Question: Thanks in advance.
With these data:
'''
data <- structure(list(ID = structure(c(1L, 1L, 1L, 1L, 1L, 1L, 1L, 1L,
1L, 1L, 1L, 1L, 1L, 1L, 1L, 1L, 1L, 1L, 1L, 1L, 1L, 1L, 1L, 1L,
1L, 1L, 1L, 1L, 1L, 1L, 2L, 2L, 2L, 2L, 2L, 2L, 2L, 2L, 2L, 2L,
2L, 2L, 2L, 2L, 2L, 2L, 2L, 2L, 2L, 2L, 2L, 2L, 2L, 2L, 2L, 2L,
2L, 2L, 2L, 2L, 2L, 2L, 2L, 2L, 2L, 2L, 2L, 2L, 2L, 2L, 2L, 2L,
2L, 2L, 2L, 2L, 2L, 2L, 2L, 2L, 2L, 2L, 2L, 2L, 2L, 2L, 2L, 2L,
2L, 2L, 2L, 2L, 2L, 2L, 2L, 2L, 2L, 2L, 2L, 2L, 2L, 2L, 2L, 3L,
3L, 3L, 3L, 3L, 3L, 3L, 3L, 3L, 3L, 3L, 3L, 3L, 3L, 3L, 3L, 3L,
3L, 3L, 3L, 3L, 3L, 3L, 3L, 3L, 3L, 3L, 3L, 3L, 3L, 3L, 3L, 3L,
3L, 3L, 3L, 3L, 3L, 3L, 3L, 3L, 3L, 3L, 3L, 4L, 4L, 4L, 4L, 4L,
4L, 4L, 4L, 4L, 4L, 4L, 4L, 4L, 4L, 4L, 4L, 4L, 4L, 4L, 4L, 4L,
4L, 4L, 4L, 4L, 4L, 4L, 4L, 4L, 4L, 4L, 4L, 4L, 4L, 4L, 4L, 4L,
4L, 4L, 4L, 4L, 4L, 4L, 4L, 4L, 4L, 4L, 4L, 4L, 4L, 4L, 4L, 4L,
4L, 4L, 4L, 4L, 4L, 4L, 4L, 5L, 5L, 5L, 5L, 5L, 5L, 5L, 5L, 5L,
5L, 5L, 5L, 5L, 5L, 5L, 5L, 5L, 5L, 5L, 5L, 5L, 5L, 5L, 5L, 5L,
5L, 5L, 5L, 5L, 5L, 5L, 5L, 5L, 5L, 5L, 5L, 5L, 5L, 5L, 5L, 5L,
5L, 5L, 5L, 5L, 5L, 5L, 5L, 5L, 5L, 5L, 5L, 5L, 5L, 5L, 5L, 5L,
5L, 5L, 5L, 5L, 5L, 6L, 6L, 6L, 6L, 6L, 6L, 6L, 6L, 6L, 6L, 6L,
6L, 6L, 6L, 6L, 6L, 6L, 6L, 6L, 6L, 6L, 6L, 6L, 6L, 7L, 7L, 7L,
7L, 7L, 7L, 7L, 7L, 7L, 7L, 7L, 7L, 7L, 7L, 7L, 7L, 7L, 7L, 7L,
7L, 7L, 7L, 7L, 7L, 7L, 7L, 7L, 7L, 7L, 7L, 7L, 7L, 7L, 7L, 7L,
7L, 7L, 7L), .Label = c("COL_P06", "COL_P07", "COL_P08", "COL_P09",
"COL_P10", "COL_P12", "COL_P13"), class = "factor"), PreyGen = structure(c(1L,
5L, 5L, 6L, 6L, 5L, 6L, 6L, 5L, 9L, 1L, 1L, 1L, 1L, 1L, 6L, 5L,
5L, 5L, 5L, 8L, 1L, 9L, 1L, 1L, 1L, 5L, 4L, 5L, 5L, 6L, 5L, 5L,
6L, 5L, 6L, 6L, 6L, 6L, 6L, 5L, 6L, 5L, 5L, 5L, 6L, 5L, 5L, 5L,
5L, 5L, 5L, 5L, 5L, 5L, 5L, 5L, 5L, 6L, 5L, 6L, 5L, 5L, 5L, 5L,
6L, 5L, 5L, 5L, 5L, 5L, 5L, 5L, 5L, 5L, 5L, 5L, 5L, 5L, 5L, 5L,
5L, 5L, 5L, 5L, 5L, 5L, 5L, 5L, 6L, 5L, 5L, 6L, 6L, 6L, 6L, 6L,
6L, 5L, 6L, 6L, 6L, 6L, 5L, 5L, 10L, 5L, 5L, 5L, 5L, 6L, 5L,
5L, 5L, 5L, 5L, 6L, 5L, 5L, 6L, 5L, 5L, 5L, 5L, 5L, 5L, 5L, 5L,
5L, 5L, 5L, 5L, 5L, 5L, 5L, 5L, 5L, 6L, 5L, 5L, 5L, 5L, 4L, 5L,
5L, 5L, 6L, 5L, 5L, 5L, 5L, 5L, 5L, 5L, 5L, 5L, 5L, 5L, 5L, 5L,
5L, 5L, 4L, 5L, 5L, 5L, 5L, 5L, 5L, 5L, 5L, 6L, 5L, 5L, 5L, 5L,
5L, 5L, 5L, 5L, 5L, 5L, 5L, 5L, 5L, 5L, 5L, 5L, 5L, 5L, 5L, 6L,
5L, 5L, 5L, 5L, 5L, 5L, 5L, 5L, 5L, 6L, 5L, 5L, 6L, 5L, 5L, 5L,
5L, 5L, 5L, 5L, 5L, 5L, 5L, 5L, 5L, 5L, 5L, 5L, 5L, 6L, 5L, 6L,
5L, 5L, 5L, 5L, 5L, 5L, 5L, 5L, 4L, 5L, 4L, 5L, 5L, 5L, 5L, 6L,
4L, 5L, 5L, 3L, 5L, 5L, 5L, 2L, 5L, 10L, 5L, 5L, 5L, 4L, 3L,
5L, 5L, 5L, 5L, 5L, 5L, 6L, 4L, 5L, 5L, 5L, 5L, 5L, 5L, 5L, 5L,
5L, 6L, 5L, 5L, 1L, 6L, 5L, 5L, 5L, 6L, 5L, 5L, 5L, 5L, 5L, 5L,
5L, 1L, 5L, 5L, 5L, 5L, 5L, 5L, 5L, 5L, 6L, 1L, 6L, 6L, 1L, 6L,
6L, 1L, 5L, 10L, 5L, 5L, 5L, 5L, 1L, 5L, 5L, 5L, 5L, 5L, 5L,
5L, 6L, 5L, 6L, 5L, 6L, 5L, 5L, 5L, 5L, 5L, 5L, 5L), .Label = c("Beaver",
"Bird", "Bobcat", "Coyote", "Deer", "Elk", "No Kill", "Porcupine",
"Raccoon", "SmMamm"), class = "factor")), .Names = c("ID", "PreyGen"
), class = "data.frame", row.names = c(743L, 745L, 746L, 747L,
748L, 751L, 753L, 759L, 761L, 764L, 766L, 767L, 768L, 769L, 770L,
771L, 773L, 774L, 776L, 777L, 779L, 780L, 783L, 784L, 786L, 788L,
792L, 793L, 800L, 803L, 829L, 832L, 836L, 843L, 853L, 862L, 864L,
868L, 873L, 876L, 883L, 884L, 885L, 886L, 888L, 890L, 893L, 896L,
898L, 901L, 903L, 904L, 906L, 908L, 909L, 912L, 914L, 915L, 919L,
920L, 922L, 924L, 926L, 928L, 929L, 930L, 931L, 932L, 933L, 934L,
935L, 937L, 938L, 939L, 941L, 945L, 946L, 948L, 957L, 961L, 962L,
966L, 967L, 969L, 971L, 972L, 975L, 977L, 980L, 981L, 982L, 986L,
995L, 998L, 1000L, 1002L, 1007L, 1008L, 1016L, 1020L, 1025L,
1028L, 1031L, 1038L, 1043L, 1044L, 1047L, 1052L, 1062L, 1069L,
1072L, 1077L, 1078L, 1079L, 1080L, 1085L, 1093L, 1094L, 1095L,
1098L, 1100L, 1101L, 1102L, 1103L, 1104L, 1105L, 1107L, 1109L,
1110L, 1112L, 1114L, 1115L, 1116L, 1117L, 1120L, 1126L, 1132L,
1133L, 1146L, 1147L, 1151L, 1158L, 1160L, 1164L, 1166L, 1167L,
1169L, 1173L, 1175L, 1180L, 1181L, 1184L, 1190L, 1192L, 1193L,
1196L, 1198L, 1205L, 1208L, 1209L, 1213L, 1216L, 1218L, 1219L,
1224L, 1225L, 1227L, 1231L, 1232L, 1233L, 1234L, 1237L, 1240L,
1241L, 1242L, 1243L, 1244L, 1245L, 1246L, 1248L, 1249L, 1250L,
1253L, 1255L, 1257L, 1261L, 1262L, 1264L, 1271L, 1274L, 1275L,
1276L, 1277L, 1280L, 1282L, 1288L, 1290L, 1297L, 1299L, 1305L,
1307L, 1308L, 1309L, 1310L, 1315L, 1324L, 1327L, 1334L, 1335L,
1336L, 1340L, 1342L, 1343L, 1344L, 1345L, 1348L, 1349L, 1352L,
1355L, 1356L, 1357L, 1358L, 1360L, 1361L, 1363L, 1364L, 1365L,
1368L, 1373L, 1374L, 1377L, 1378L, 1381L, 1383L, 1385L, 1387L,
1388L, 1390L, 1391L, 1392L, 1393L, 1395L, 1397L, 1398L, 1404L,
1405L, 1408L, 1409L, 1410L, 1411L, 1412L, 1414L, 1417L, 1420L,
1425L, 1426L, 1431L, 1432L, 1433L, 1435L, 1441L, 1445L, 1446L,
1447L, 1448L, 1450L, 1451L, 1456L, 1458L, 1466L, 1468L, 1474L,
1475L, 1476L, 1478L, 1483L, 1486L, 1488L, 1489L, 1490L, 1491L,
1492L, 1495L, 1497L, 1499L, 1500L, 1501L, 1502L, 1504L, 1506L,
1509L, 1511L, 1514L, 1518L, 1520L, 1526L, 1533L, 1535L, 1537L,
1541L, 1542L, 1544L, 1547L, 1549L, 1551L, 1552L, 1553L, 1556L,
1557L, 1559L, 1560L, 1565L, 1567L, 1569L, 1571L, 1572L, 1573L,
1576L, 1578L, 1588L, 1590L, 1592L, 1593L, 1596L, 1598L, 1599L,
1601L, 1603L, 1605L, 1607L, 1612L))
'''
the head of which look like:
'''
> head(data)
ID PreyGen
743 COL_P06 Beaver
745 COL_P06 Deer
746 COL_P06 Deer
747 COL_P06 Elk
748 COL_P06 Elk
751 COL_P06 Deer
'''
and this code:
'''
library(ggplot2)
ggplot(data, aes(PreyGen) ) +
geom_bar(position="dodge")+
facet_wrap(~ID,scales="free",ncol=2)
'''
I can make this plot

On the above plot I want to:
1) set the x axis so that all 'PreyGen' are included for all 'ID's. Meaning every x axis should have all values of 'preyGen'
2) have the y-axis be a proportion rather than a count and have the y-axis be the same scale for all 'ID's (0 - 100%)
3)In the blank spot add a pooled plot. Meaning simply display the distribution of 'PrenGen' NOT as a function of 'ID'.
Like here,
'''
ggplot(data, aes(PreyGen) ) +
geom_bar(position="dodge")
'''
but included as the seventh plot in the group above.
Thanks for any suggestions and assistance!
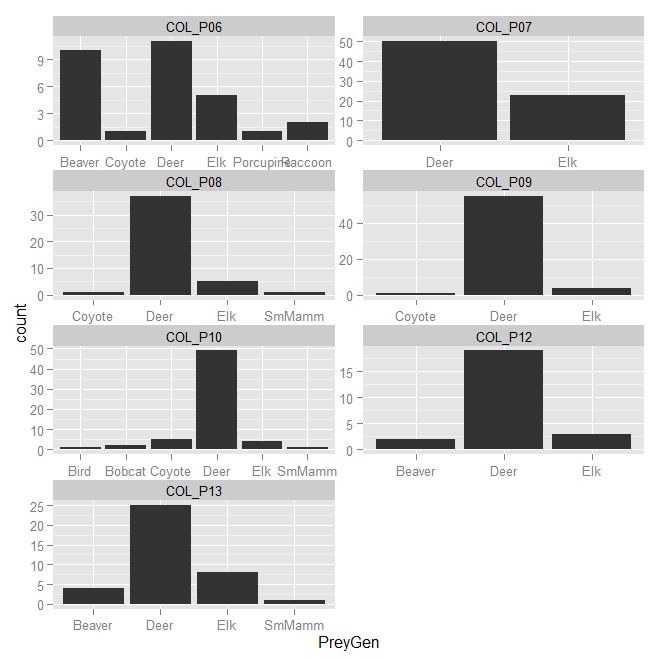
Answer: If you want to do fraction per facet, then you'll have to compute the statistic separately (though would be curious to see if someone knows how to do this directly):
'''
library(plyr)
data2 <- rbind(data, transform(data, ID="ALL"))
data3 <- ddply(data2, .(ID, PreyGen), summarise, PreyGenCount=length(PreyGen))
data3$PreyGenPct <- with(data3, ave(PreyGenCount, ID, FUN=function(x) x / sum(x) * 100))
ggplot(data3, aes(PreyGen)) +
geom_bar(aes(y=PreyGenPct), stat="identity") +
facet_wrap(~ID, ncol=2) +
scale_x_discrete(drop=F) +
coord_cartesian(ylim=c(0, 100))
'''

We use 'coord_cartesian' to set the y limits to what you requested, and 'scale_x_discrete(drop=F)' to ensure all levels remain in all facets.
If you're content with fraction of total, then you can do:
'''
ggplot(data2, aes(PreyGen) ) +
geom_bar(aes(y = (..count..)/sum(..count..))) +
facet_wrap(~ID,scales="free",ncol=2) +
scale_x_discrete(drop=F)
'''